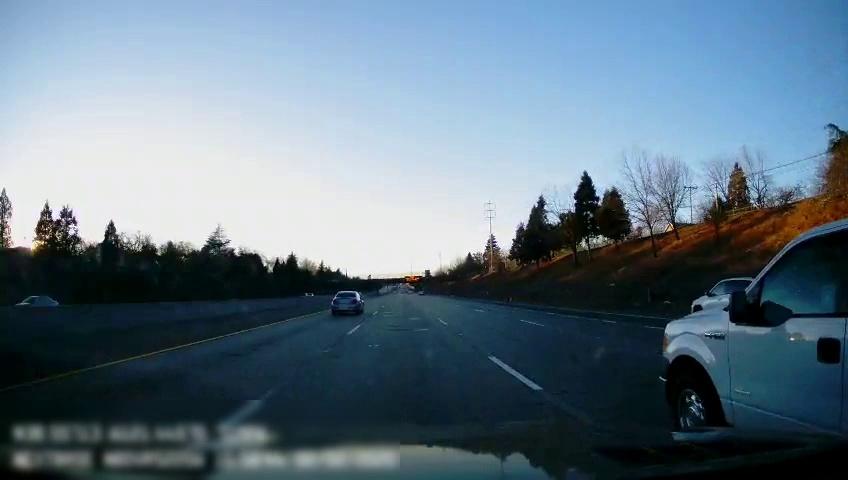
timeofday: Day
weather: Sunny
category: Drivable Space
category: Vehicles | Truck
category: Vehicles | Car
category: Vehicles | Car
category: Vehicles | SUV
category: Lanes | Alternate Lane
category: Lanes | Current Lane
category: Lanes | Current Lane
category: Lanes | Alternate Lane
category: Lanes | Alternate Lane